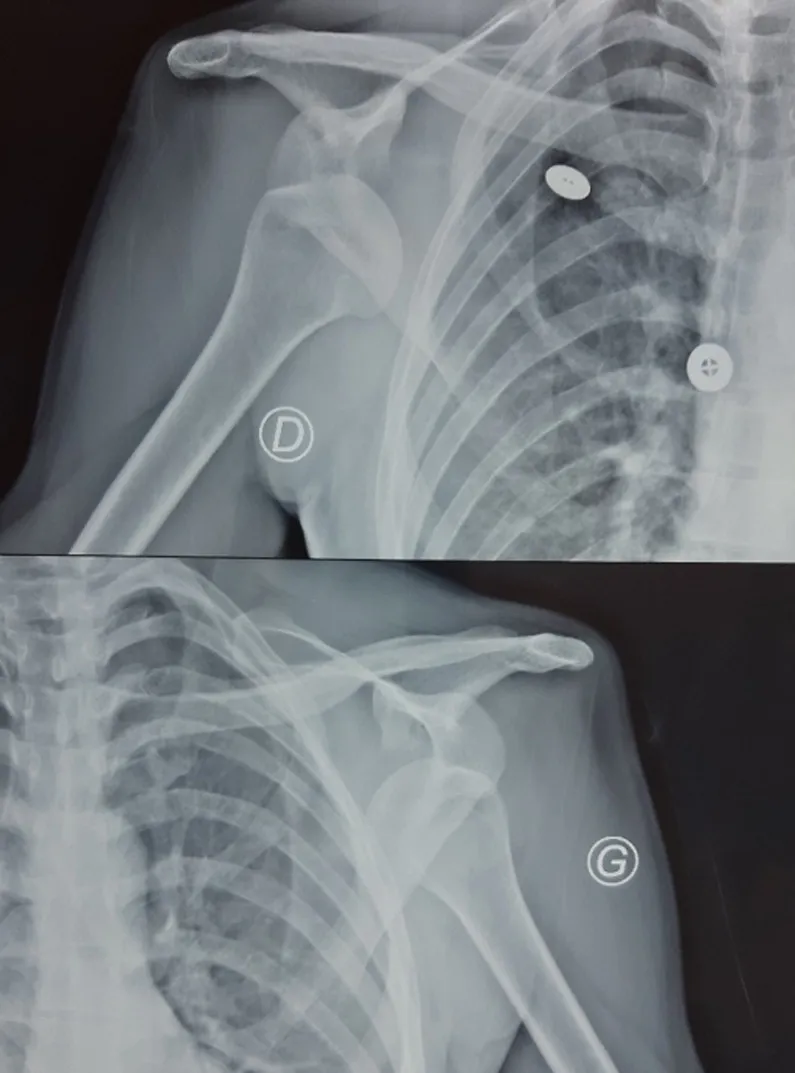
anterior-posterior view of the anterior bilateral shoulder dislocation.
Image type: radiology (x_ray)